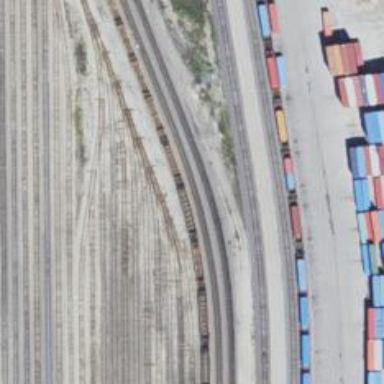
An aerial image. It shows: Railway yard.